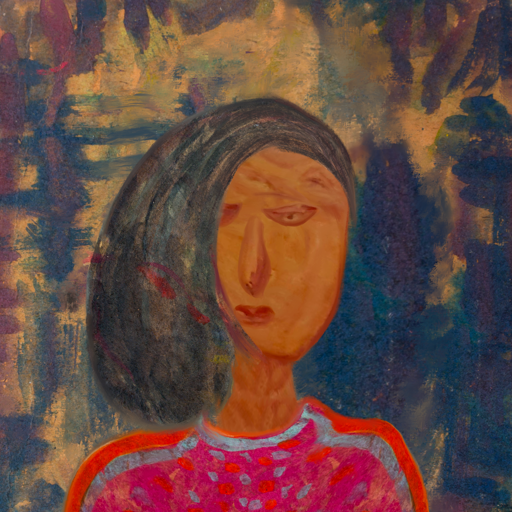
Background: InTheSun, Head And Neck Front: Pious_Lady, Face Front: Pious_Lady, Bust: Sisters, Hair Front: Gypsy_Mother, Head Accessory: Blank, Second Necklace: Blank, Necklace: Blank, Baby: Blank